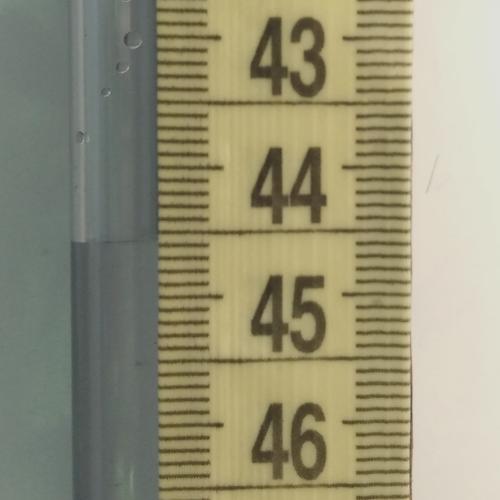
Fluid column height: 44.6 cm